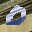
Label: 0